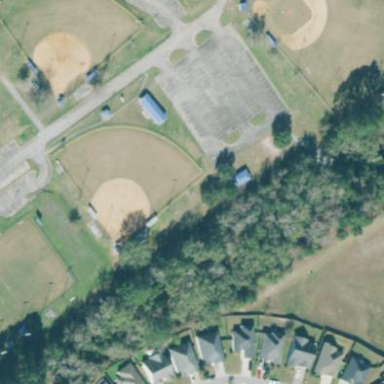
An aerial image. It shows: Baseball pitch for leisure and sports activities.